Question: How can I fix the following code
'''
alpha <- 1
draws <- 15
dimen <- 10
require(MCMCpack)
x <- rdirichlet(draws, rep(alpha, dimen))
require(ggplot2)
dat <- data.frame(item=factor(rep(1:10,15)),
draw=factor(rep(1:15,each=10)),
value=as.vector(t(x)))
ggplot(dat,aes(x=item,y=value,ymin=0,ymax=value)) +
geom_point(colour=I("blue")) +
geom_linerange(colour=I("blue")) +
facet_wrap(~draw,ncol=5) +
scale_y_continuous(lim=c(0,1)) +
opts(panel.border=theme_rect())
'''
to not to get this empty plot:

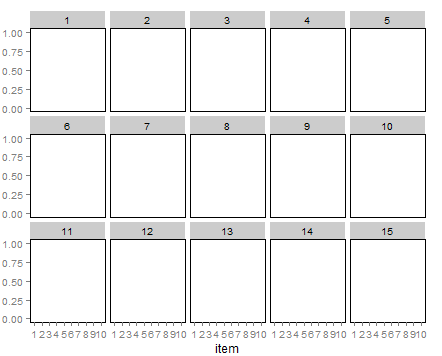
Answer: I assume you get the following error message:
'''
'opts' is deprecated. Use 'theme' instead. (Deprecated; last used in version 0.9.1)
theme_rect is deprecated. Use 'element_rect' instead. (Deprecated; last used in version 0.9.1)
'''
If so, this should be stated in your question.
Using the current version of ggplot2 (0.9.3.1) and 'theme()' instead of 'opts()', this script:
'''
ggplot(data = dat, aes(x = item, y = value, ymin = 0, ymax = value)) +
geom_point(colour = "blue") +
geom_linerange(colour = "blue") +
facet_wrap(~draw, ncol = 5) +
scale_y_continuous(lim = c(0, 1)) +
theme_bw() +
theme(panel.border = element_rect(colour = "black"))
'''
...gives this plot:

Is this what you want?
You may also wish to check the 'scales' argument in '?facet_wrap', and 'coord_cartesian' as an alternative to set limits in 'scale_y_continuous'